Question: I am appending buttons using jQuery append method.
'''
$('#btnContainer').on('click', '.btn', function(){
var test = $('<input>', {
type: 'button', // Set type of input element
class: 'btn', // Applies class btn
value: 'Button', //sets value of Button
click: function () { }
});
$("#btnContainer").append(test);
});
'''
Not able to understand the 1st button right space is more then others after appending.
I am not applying any other css also. (See image for more info)

CODE:
<URL>
'''
<!DOCTYPE html PUBLIC "-//W3C//DTD XHTML 1.0 Transitional//EN" "http://www.w3.org/TR/xhtml1/DTD/xhtml1-transitional.dtd">
<html xmlns="http://www.w3.org/1999/xhtml">
<head>
<meta http-equiv="Content-Type" content="text/html; charset=utf-8" />
<title>Untitled Document</title>
<style type="text/css">
.btn{
color: #000000;
font-size: 11px;
line-height: 1.2;![enter image description here][2]
white-space:nowrap;
}
</style>
</head>
<body>
<div id="btnContainer">
<input type="button" class="btn" value="Button" />
</div>
<script src="http://ajax.googleapis.com/ajax/libs/jquery/1.11.1/jquery.min.js"></script>
<script language="javascript" type="application/javascript">
$('#btnContainer').on('click', '.btn', function(){
var test = $('<input/>', {
type: 'button', // Set type of input element
class: 'btn', // Applies class btn
value: 'Button', //sets value of Button
click: function () { }
});
$("#btnContainer").append(test);
});
</script>
</body>
</html>
'''
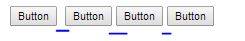
Answer: Modify this html
'''
<div id="btnContainer">
<input type="button" class="btn" value="Button" />
</div>
'''
to
'''
<div id="btnContainer"><input type="button" class="btn" value="Button" /></div>
'''
The whitespace inside the div is causing this issue.
Demo: <URL>